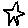
Label: star